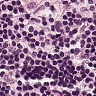
Metastatic tissue present: no